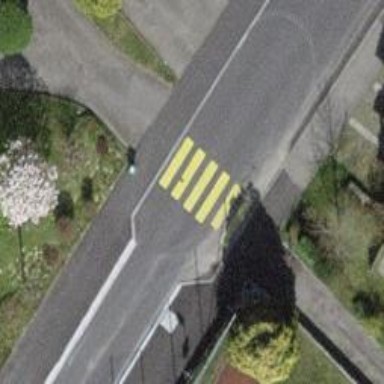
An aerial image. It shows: Uncontrolled zebra crossing with notable zebra markings.